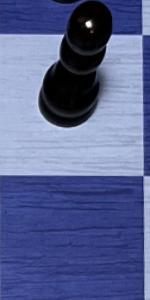
Label: Empty